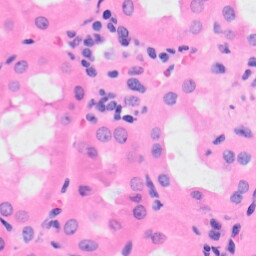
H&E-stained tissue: Kidney